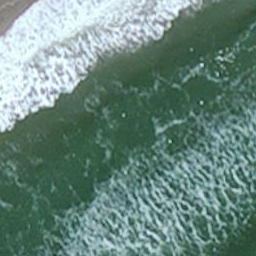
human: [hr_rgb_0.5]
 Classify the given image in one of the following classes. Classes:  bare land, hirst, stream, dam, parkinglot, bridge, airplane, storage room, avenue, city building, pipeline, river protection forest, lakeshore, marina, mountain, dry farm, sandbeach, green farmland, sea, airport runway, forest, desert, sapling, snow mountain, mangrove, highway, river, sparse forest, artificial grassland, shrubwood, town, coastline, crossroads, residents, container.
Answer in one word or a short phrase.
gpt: coastline